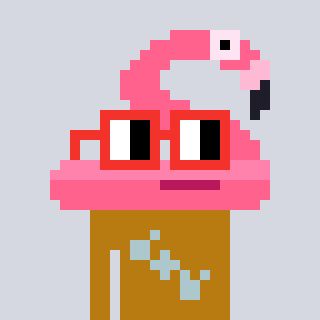
a pixel art character with square red glasses, a flamingo-shaped head and a gold-colored body on a cool background